Question: In order to have a nicer look, I am trying to add to my 'DataGrid' 2 features that I found in separate places, but for some reason they just can't get along.
I can either have the section inside the blue rectangle or the one in the red one.

TIA
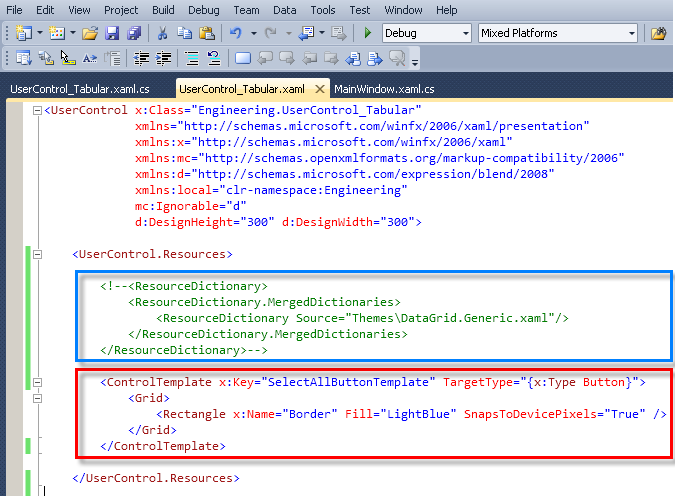
Answer: Put the '<ControlTemplate>' tag the '<ResourceDictionary>' tag, underneath the closing '</ResourceDictionary.MergedDictionaries>' tag.
'''
<UserControl.Resources>
<ResourceDictionary>
<ResourceDictionary.MergedDictionaries>
<ResourceDictionary Source="Themes\DataGrid.Generic.xaml" />
</ResourceDictionary.MergedDictionaries>
<ControlTemplate x:Key="SelectAllButtonTemplate" TargetType="{x:Type Button}">
<Grid>
<Rectangle x:Name="Border" Fill="LightBlue" SnapsToDevicePixels="True" />
</Grid>
</ControlTemplate>
</ResourceDictionary>
</UserControl.Resources>
'''